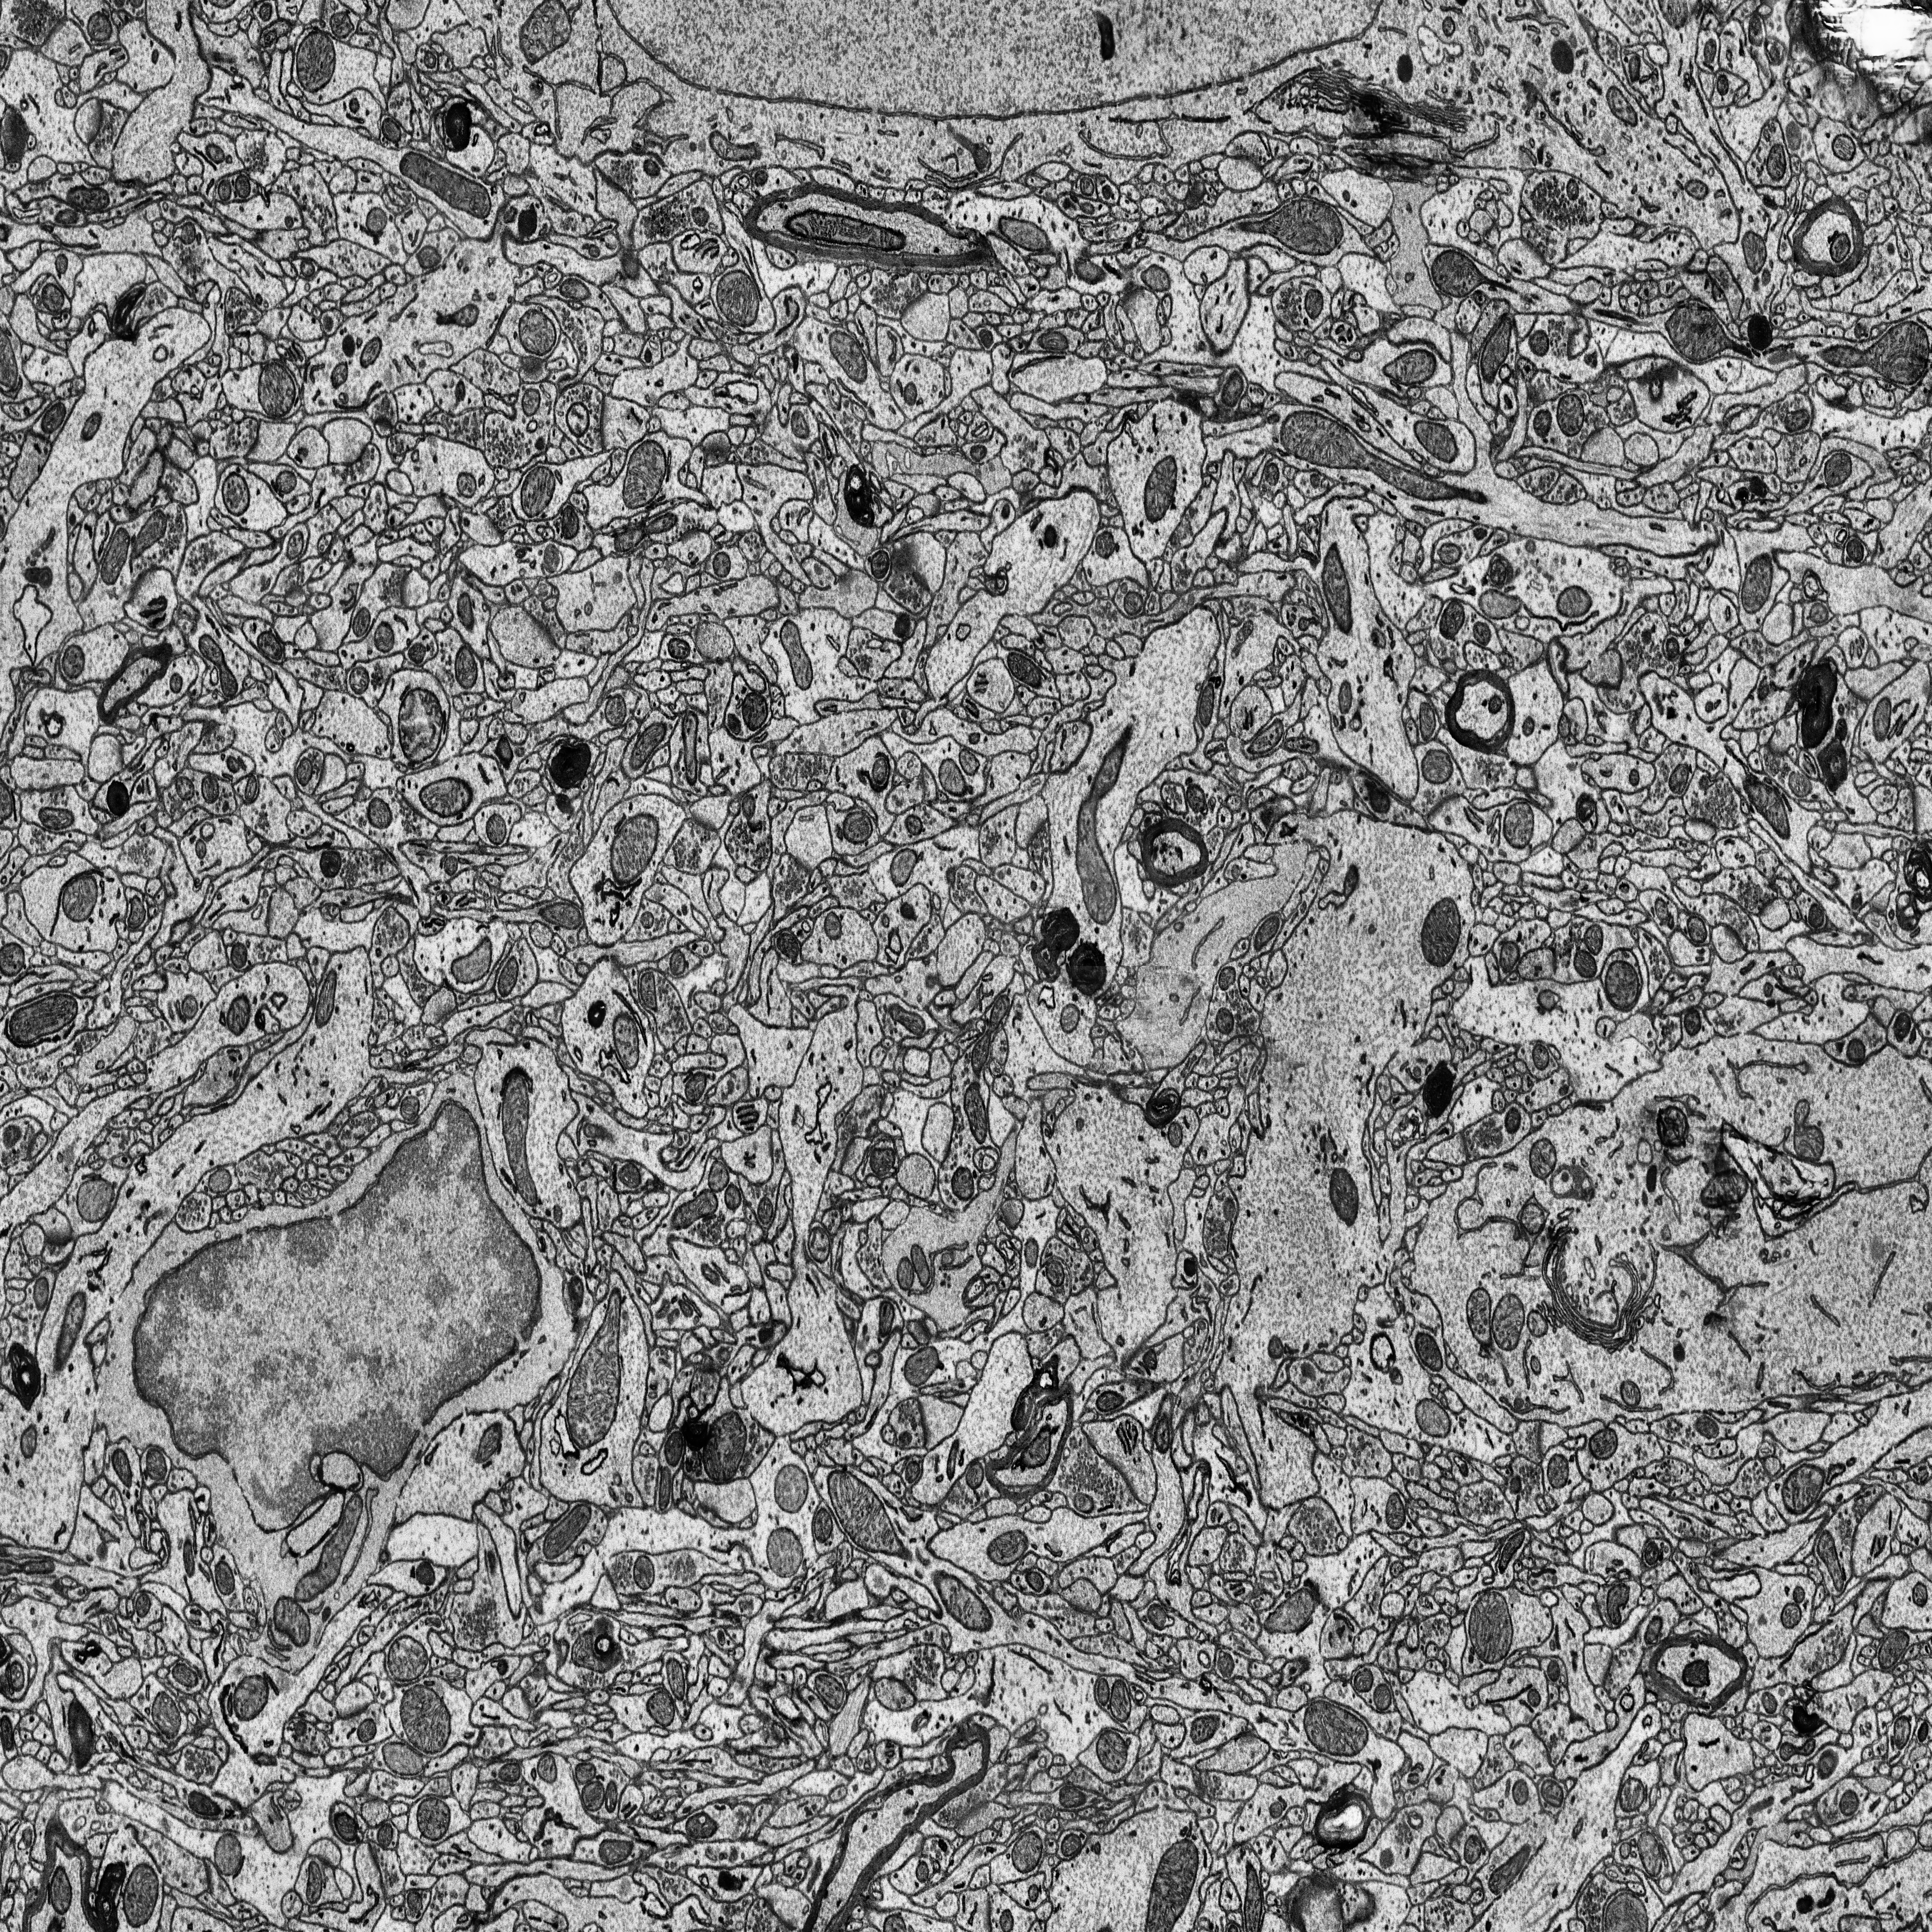
Electron microscopy slice of rat cortex tissue
Slice depth (z): 92
Mitochondria instances in slice: 394